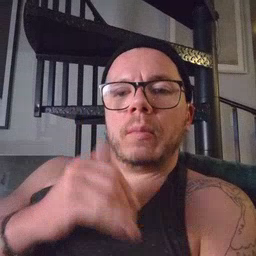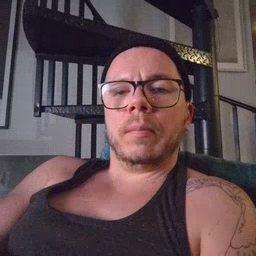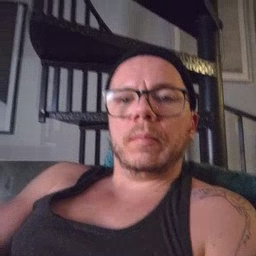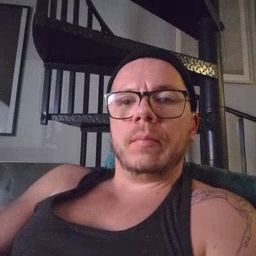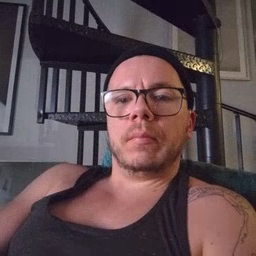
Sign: yellow